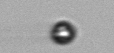
Label: nanoplankton_mix